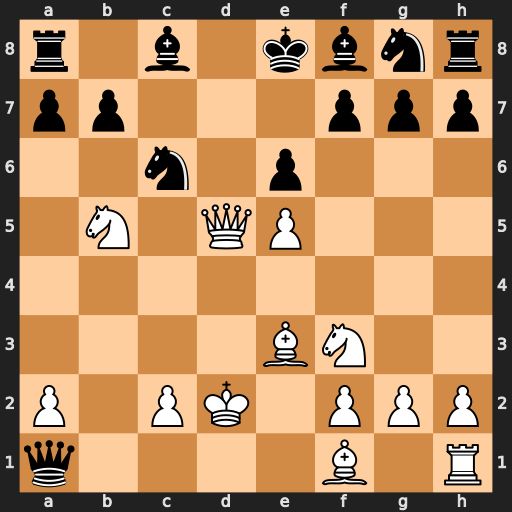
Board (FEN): r1b1kbnr/pp3ppp/2n1p3/1N1QP3/8/4BN2/P1PK1PPP/q4B1R
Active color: w
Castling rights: kq
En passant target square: -
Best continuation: Nc7+ Ke7 Bc5#